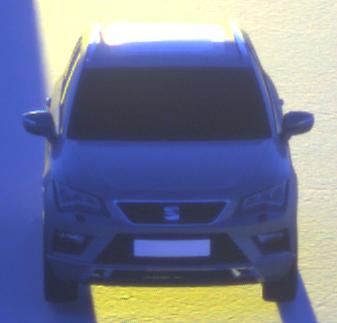
Make: SEAT
Model: Ateca 1.0 TSI Ecomotive
Detailed model: Ateca (5FP)
Model produced from: 2016/08
Model produced until: 2018/08
Doors: 5
Color: gray
Road condition: dry road
Daytime: sunrise or sunset
Contrast: high contrast